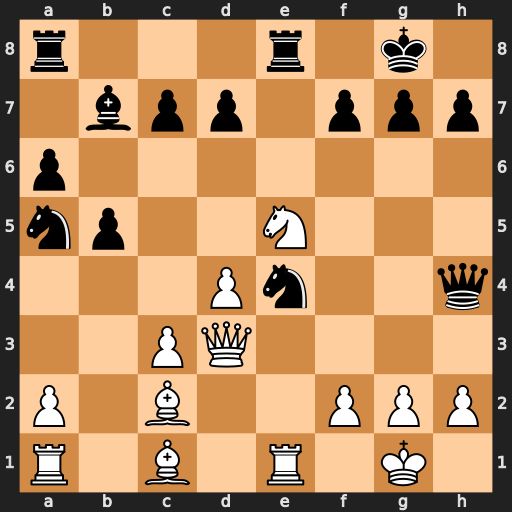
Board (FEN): r3r1k1/1bpp1ppp/p7/np2N3/3Pn2q/2PQ4/P1B2PPP/R1B1R1K1
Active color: w
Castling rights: -
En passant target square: -
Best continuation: Rxe4 Qxe4 Qxe4 Bxe4 Bxe4